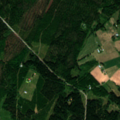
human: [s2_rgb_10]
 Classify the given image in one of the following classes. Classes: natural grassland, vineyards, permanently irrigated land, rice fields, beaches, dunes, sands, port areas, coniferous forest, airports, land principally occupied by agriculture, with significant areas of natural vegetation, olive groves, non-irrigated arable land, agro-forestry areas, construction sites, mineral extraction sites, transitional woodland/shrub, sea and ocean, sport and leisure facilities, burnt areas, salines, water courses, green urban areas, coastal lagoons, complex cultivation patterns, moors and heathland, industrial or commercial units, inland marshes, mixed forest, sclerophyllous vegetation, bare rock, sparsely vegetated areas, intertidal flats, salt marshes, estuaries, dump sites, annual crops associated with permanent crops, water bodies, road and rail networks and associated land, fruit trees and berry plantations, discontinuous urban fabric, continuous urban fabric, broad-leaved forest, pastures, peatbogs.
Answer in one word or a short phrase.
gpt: non-irrigated arable land, coniferous forest, mixed forest, transitional woodland/shrub